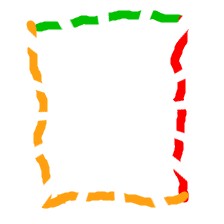
Shape: rectangle